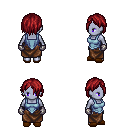
a pixel art fantasy rpg character, female body template, dark elf, purple skin, blue vest, robe skirt, brunette bangs hairstyle, metal gloves, brown slippers, four views (front, back, left, right), 2x2 character sprite sheet, small pixel art, hard edges, no anti-aliasing